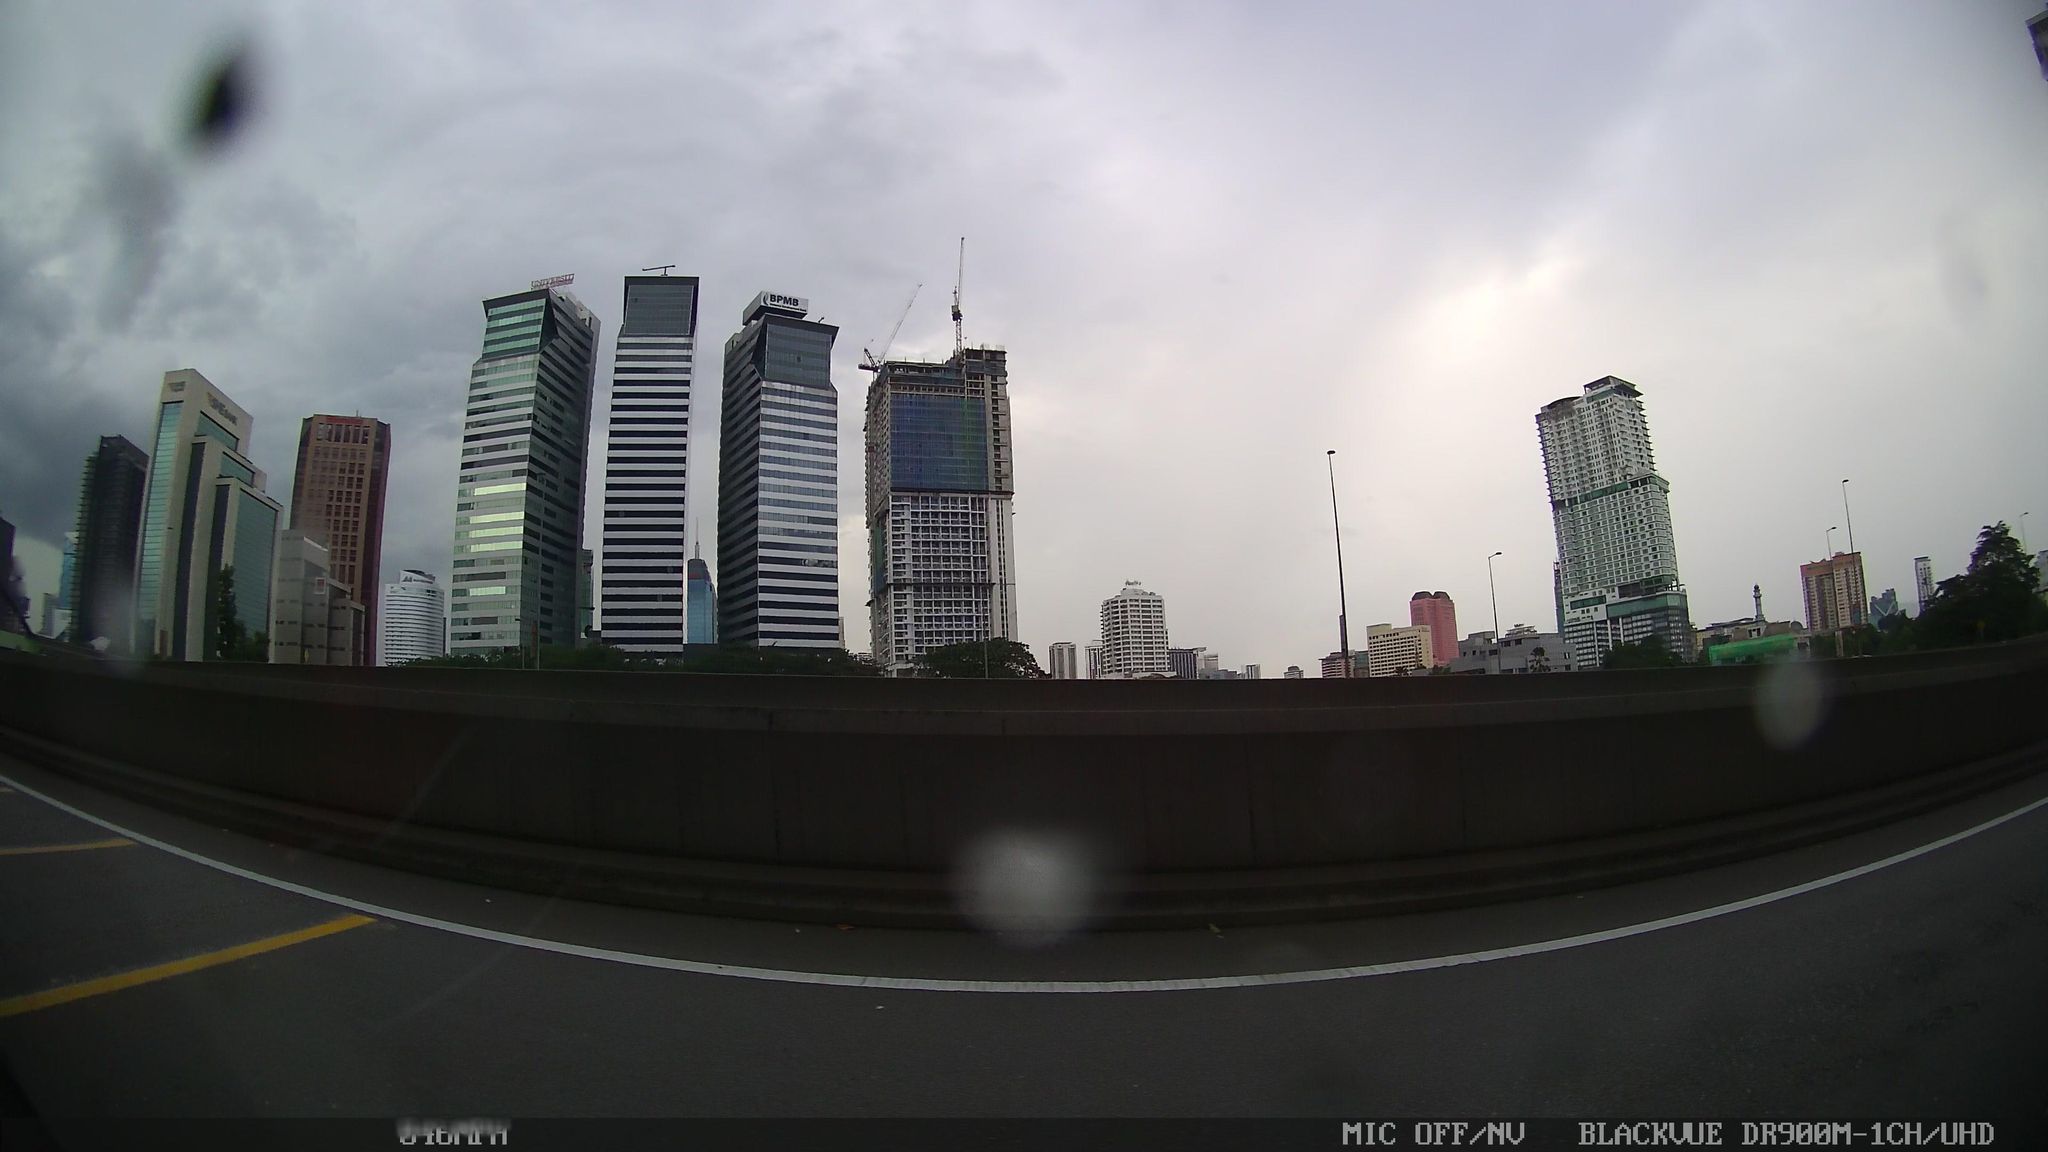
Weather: rainy
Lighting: day
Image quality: slightly poor
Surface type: driving surface
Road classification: motorway_link, motorway
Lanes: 2
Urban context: urban centre
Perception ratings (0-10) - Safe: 1.83, Lively: 6.51, Beautiful: 2.35, Boring: 8.97, Depressing: 2.33, Wealthy: 2.4